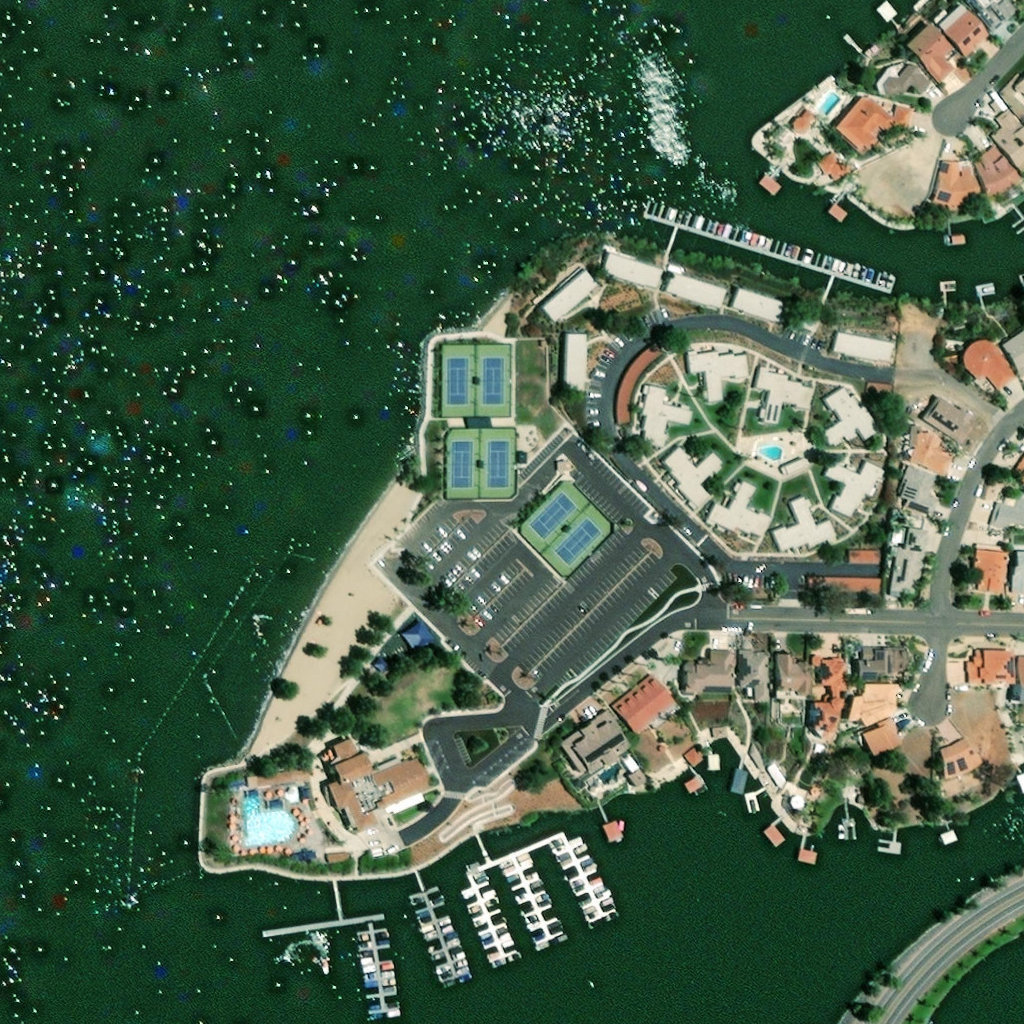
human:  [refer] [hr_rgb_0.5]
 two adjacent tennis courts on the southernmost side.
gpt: <box>[[49, 45, 60, 56, 0]]</box>

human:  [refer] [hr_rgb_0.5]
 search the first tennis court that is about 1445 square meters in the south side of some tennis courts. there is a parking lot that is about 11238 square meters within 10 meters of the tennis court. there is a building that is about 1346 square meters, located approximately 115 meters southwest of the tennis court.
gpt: <box>[[49, 45, 60, 56, 0]]</box>